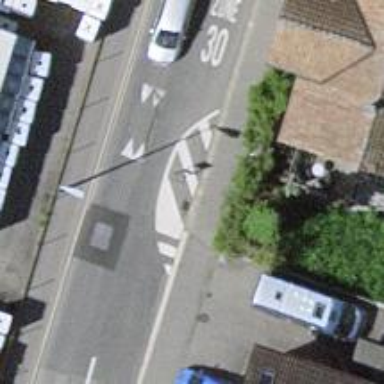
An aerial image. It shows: Traffic calming feature called choker.